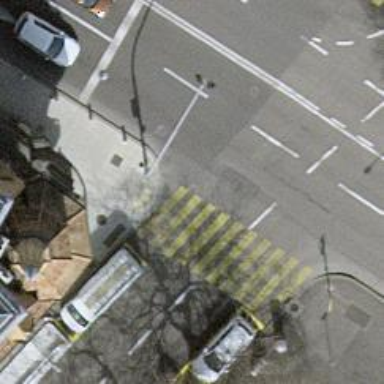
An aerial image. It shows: Crossing with traffic signals.